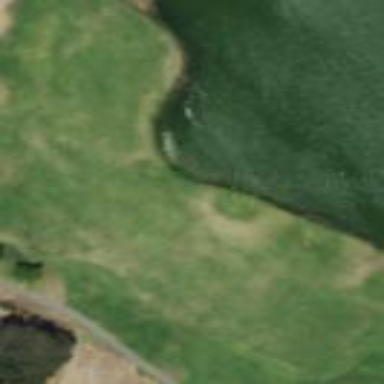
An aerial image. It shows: Scenic golf fairway.